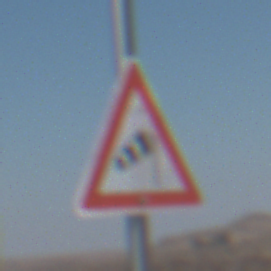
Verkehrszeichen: SeitenwindVonRechts
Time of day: Midday
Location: Outdoor (Nature)
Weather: Clear
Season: NotSpecified
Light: Natural